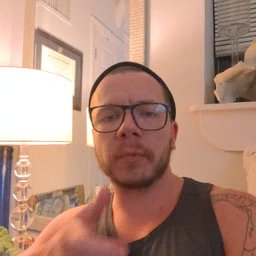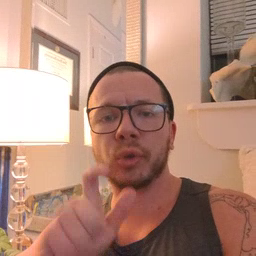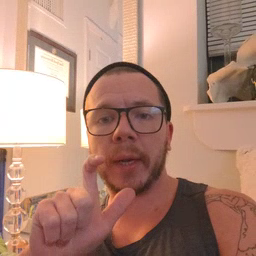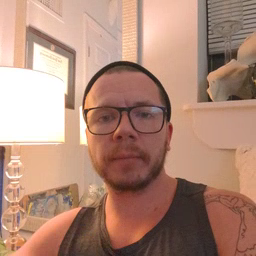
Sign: drink